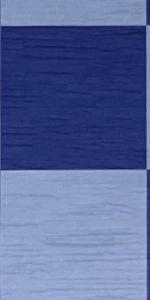
Label: Empty